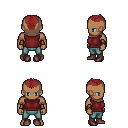
a pixel art fantasy rpg character, male body template, human, dark skin, maroon sleeveless shirt, teal pants, brunette short mohawk hairstyle, leather bracers, maroon shoes, four views (front, back, left, right), 2x2 character sprite sheet, small pixel art, hard edges, no anti-aliasing